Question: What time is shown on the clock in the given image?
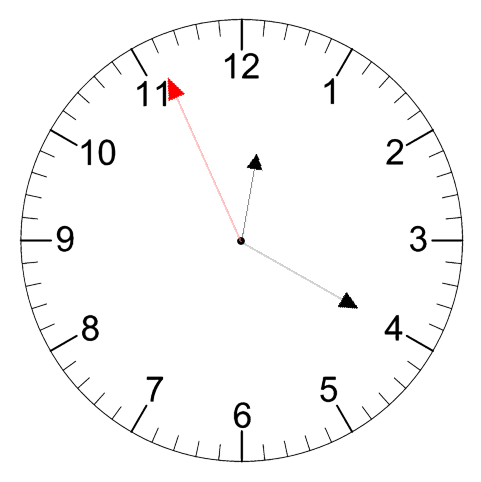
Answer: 12:19:56